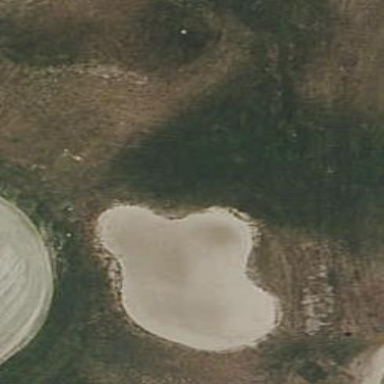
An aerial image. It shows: Bunker filled with sand on golf course.